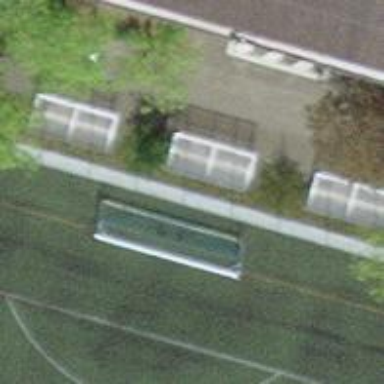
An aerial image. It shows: Bicycle parking facility.